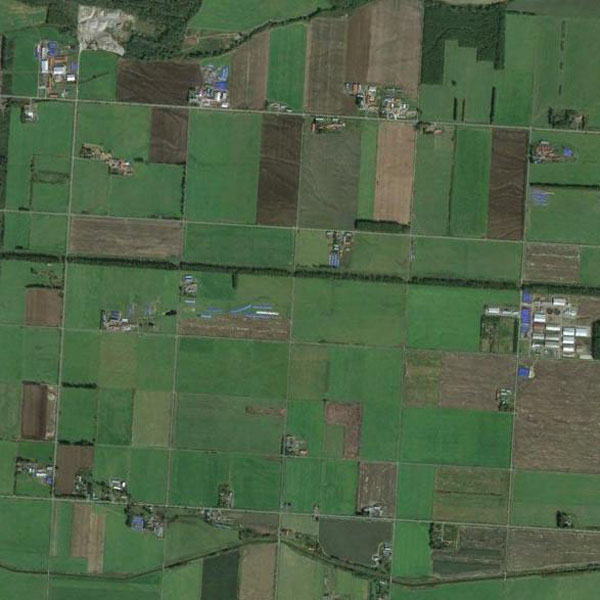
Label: Farmland